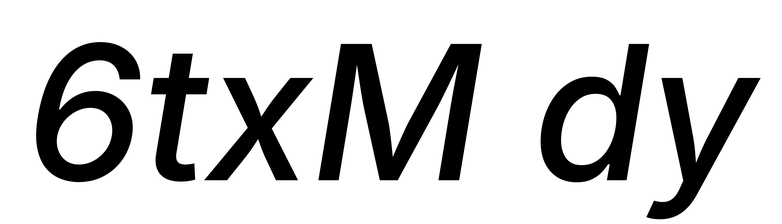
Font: Inter-Italic_Medium_Italic